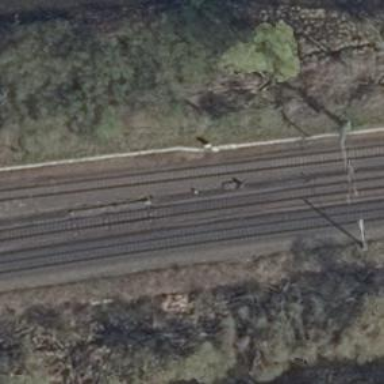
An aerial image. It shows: Railway switch with the turnout side on the right.